Question: I have a ruby on rails application. I am investigating an Apdex decline in my NewRelic portal and I'm seeing that on average, 250-320ms of time is being spent on GC execution. This is a highly disturbing number. I've included a screen shot below.
My Ruby version is:
ruby 1.9.3p194 (2012-04-20 revision 35410) [x86_64-linux]
Any suggestions for tuning this would be ideal. This number should be substantially lower.

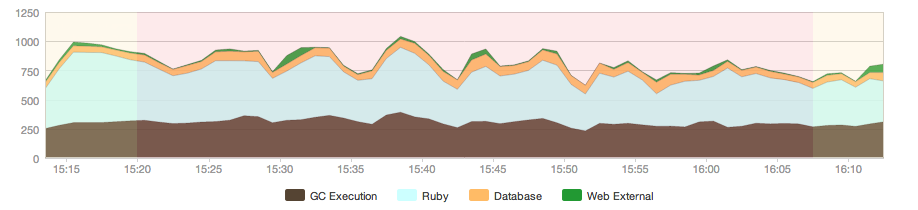
Answer: You're spending so much time in GC because you're running your GC so often. Ruby, by default, sets GC parameters that are appropriate for small scripts, not large apps. Try launching your app with the following environment parameters set:
'''
RUBY_HEAP_MIN_SLOTS=800000
RUBY_FREE_MIN=100000
RUBY_GC_MALLOC_LIMIT=79000000
'''
What this'll do is increase the initial heap allocation size and pad the GC numbers so that it doesn't run quite so often. This may let your app use a bit more RAM, but it should reduce the time spent in GC dramatically. Under the default settings, you're likely running GC multiple times per request; you want to be ideally be running it once every few requests (or even better, between requests with something like <URL>.
Those are my GC settings for my app, and you'll want to tweak them up and down as is most appropriate for your app to find the right settings; you're gunning for a middle ground where you aren't running GC so often, and don't have excessive memory usage. This is specific to each app, though, so there's no boilerplate advice I can give on what those exact settings should be. Increasing from the defaults (10k slots, 1.8x growth factor) should have an immediate impact, and you can tweak up and down from there as best fits your current situtation.
There's a full writup of these parameters <URL>, and while those posts were written for REE 1.8.7, they're applicable to Ruby 1.9.2+ as well.
Those are some rather extreme numbers, so it's possible that you're doing something in your app that is causing you to allocate much more RAM than you should, so I'd encourage you to be suspicious and comb through your app looking for over-eager allocations. The GC environment variables should help triage the situation in any case, though.